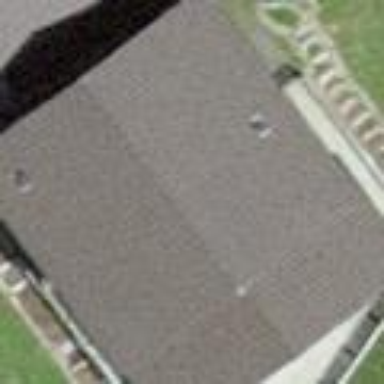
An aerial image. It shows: Simple house.